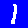
Digit: 1